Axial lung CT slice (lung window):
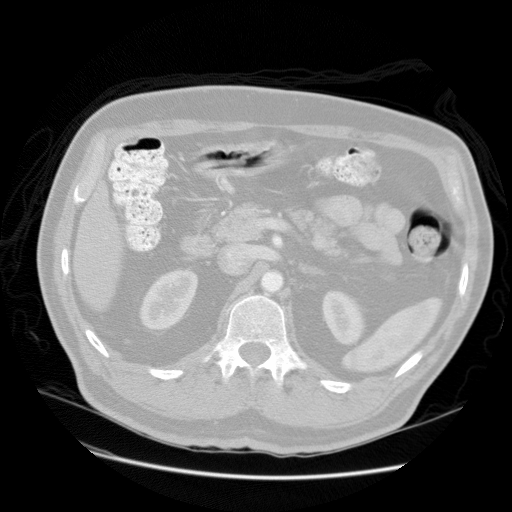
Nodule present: no